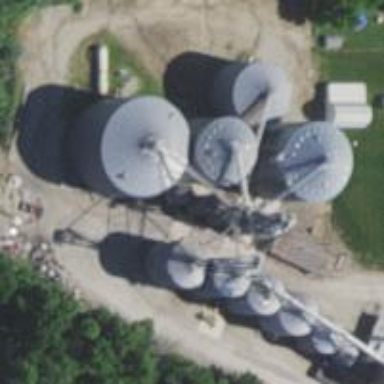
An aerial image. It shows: Silo.